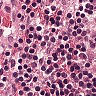
Metastatic tissue present: no